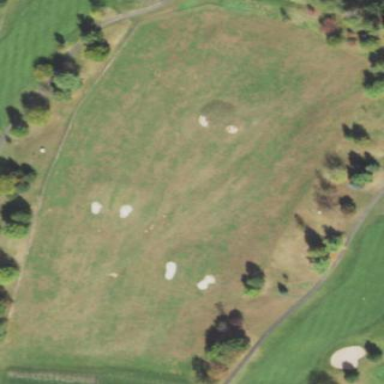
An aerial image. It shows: Driving range for golf on grass.